Question: One question, it is possible to jump somehow to a certain index in a specif listbox as in the image below?

I already tried the following code
'''
Listbox.ListIndex = index
'''
But it drives me to the error
One property of my list that might be important to mention.
Row source type : Table/Query
Thank you in advance.
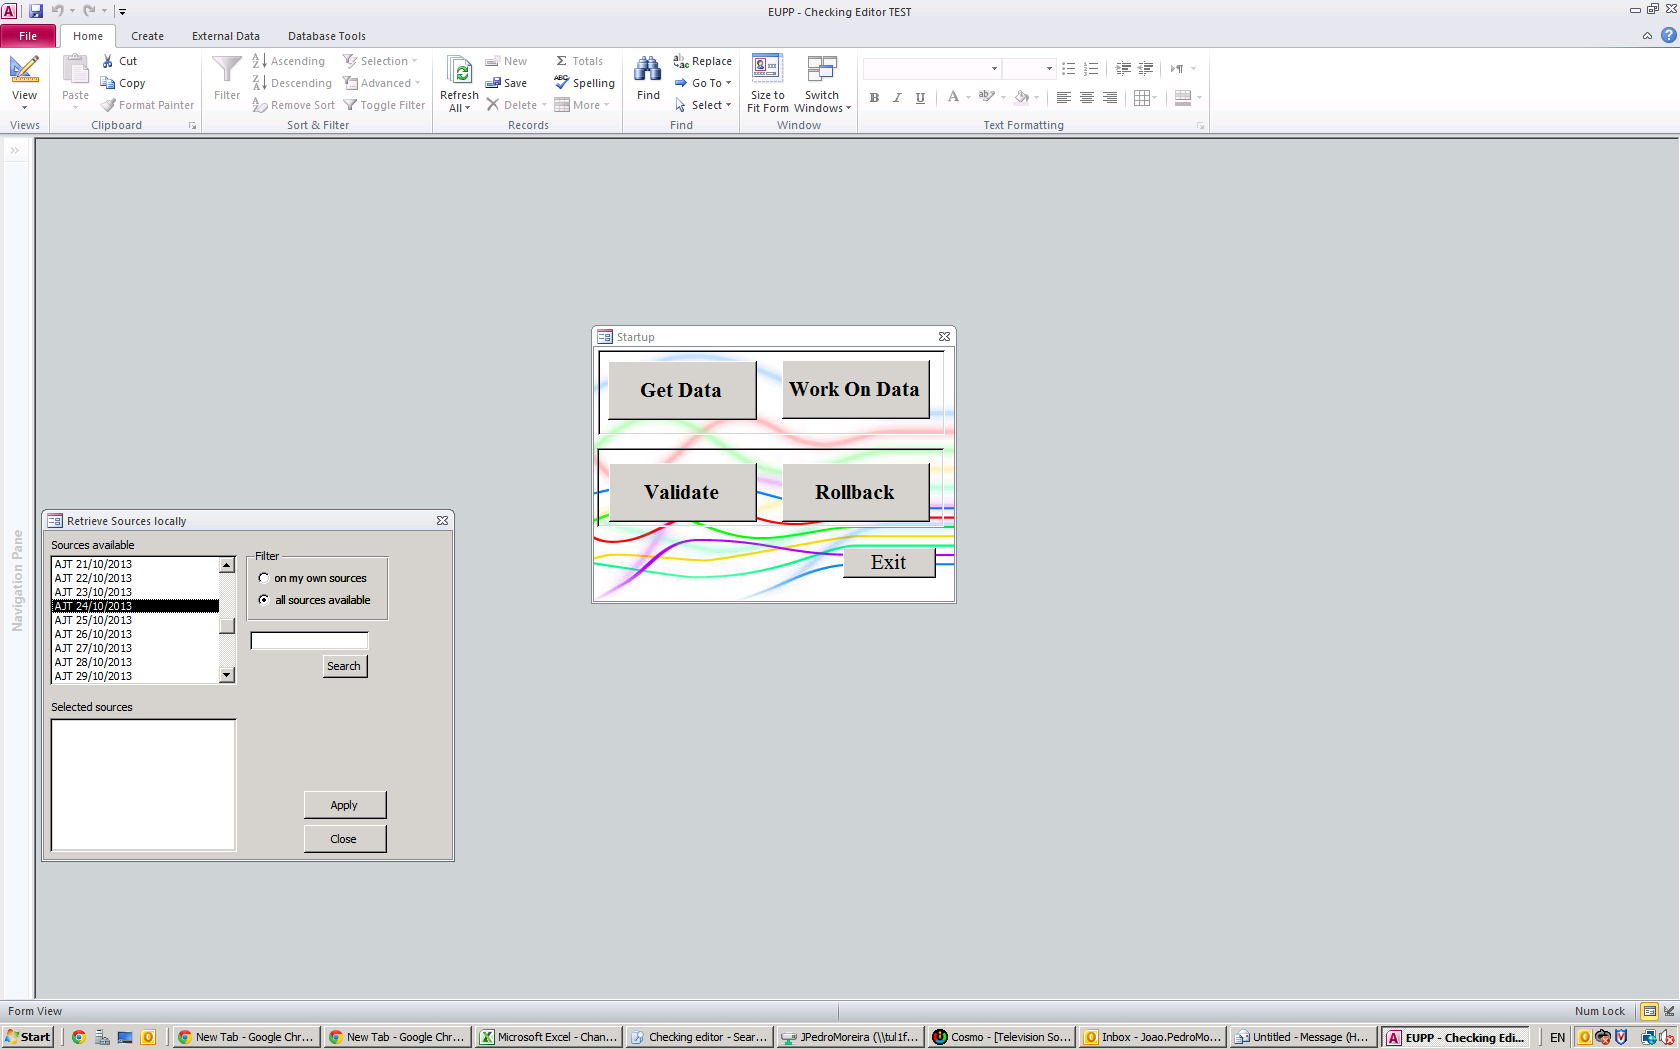
Answer: Try 'ListBox.Selected(index) = True'. If it is a multiselect listbox, you also need to loop through the other elements and unselect them in the same way.